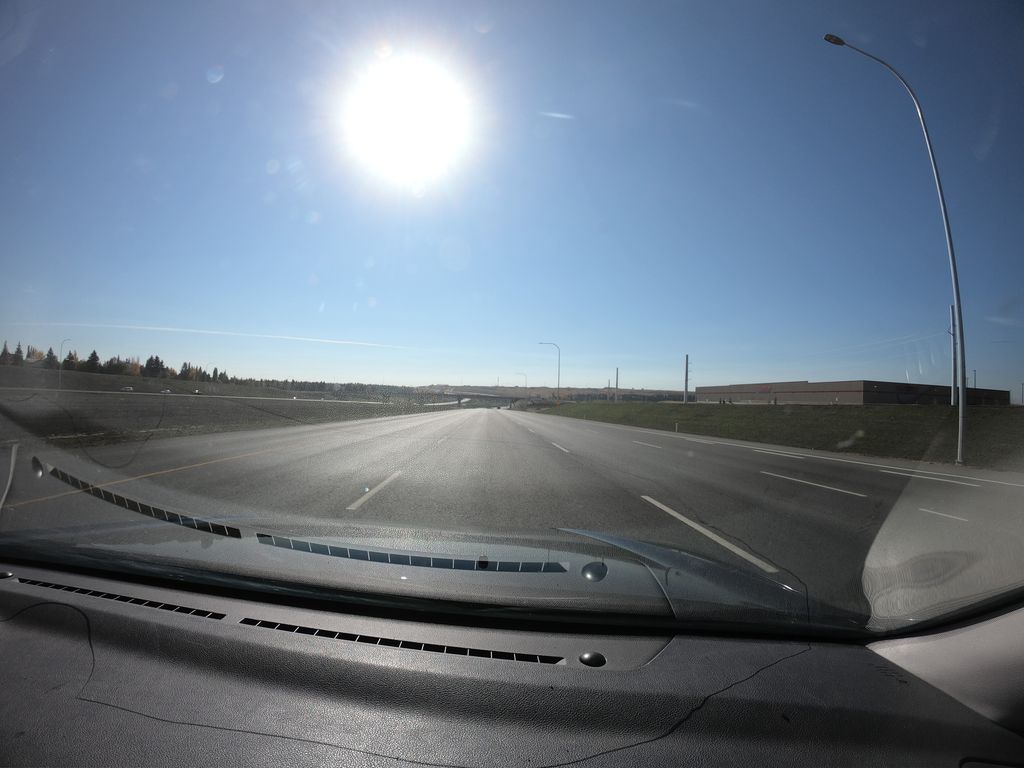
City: calgary